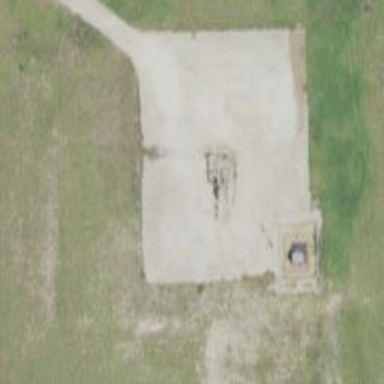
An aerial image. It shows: Petroleum well.